Question: What is the measurement shown in the image?
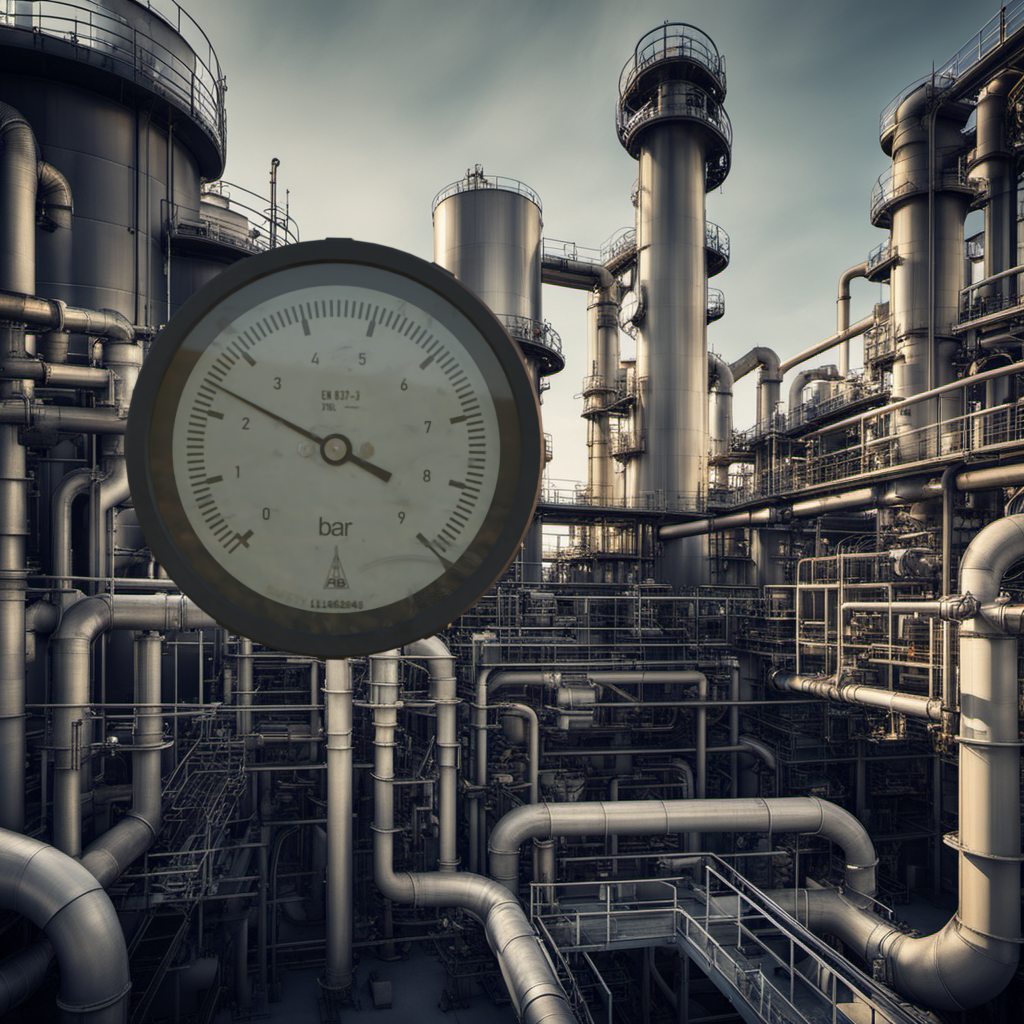
Answer: The result is 2.42
Question: What is the reading range of this measurement?
Answer: The range is from 0 to 9
Question: What is the minimum and maximum value range of the measurement in the image?
Answer: The minimum value is 0 and the maximum value is 9